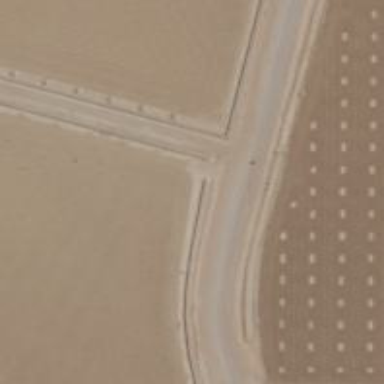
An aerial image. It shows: Irrigation culvert tunnel.